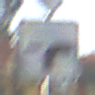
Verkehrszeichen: VerlaufVorfahrtsstrasse9
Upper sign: Vorfahrtsstrasse
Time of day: SunriseSunset
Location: Outdoor (Suburban)
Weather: PartlyCloudy
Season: NotSpecified
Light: Natural